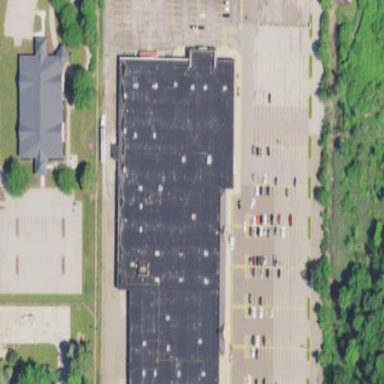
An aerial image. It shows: Commercial building.